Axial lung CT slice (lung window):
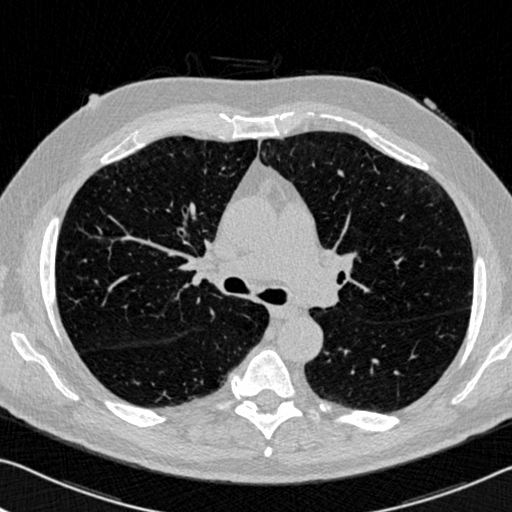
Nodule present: no